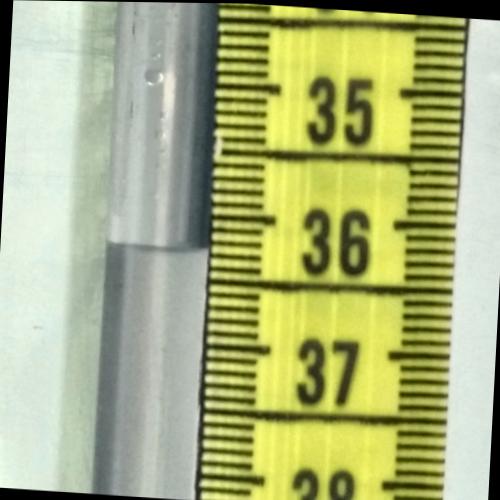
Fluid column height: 36.3 cm